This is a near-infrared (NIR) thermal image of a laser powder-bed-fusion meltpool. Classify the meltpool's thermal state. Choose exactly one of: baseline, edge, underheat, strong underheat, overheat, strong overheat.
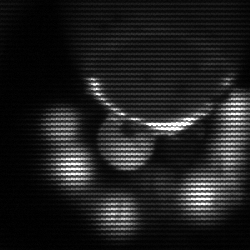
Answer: edge